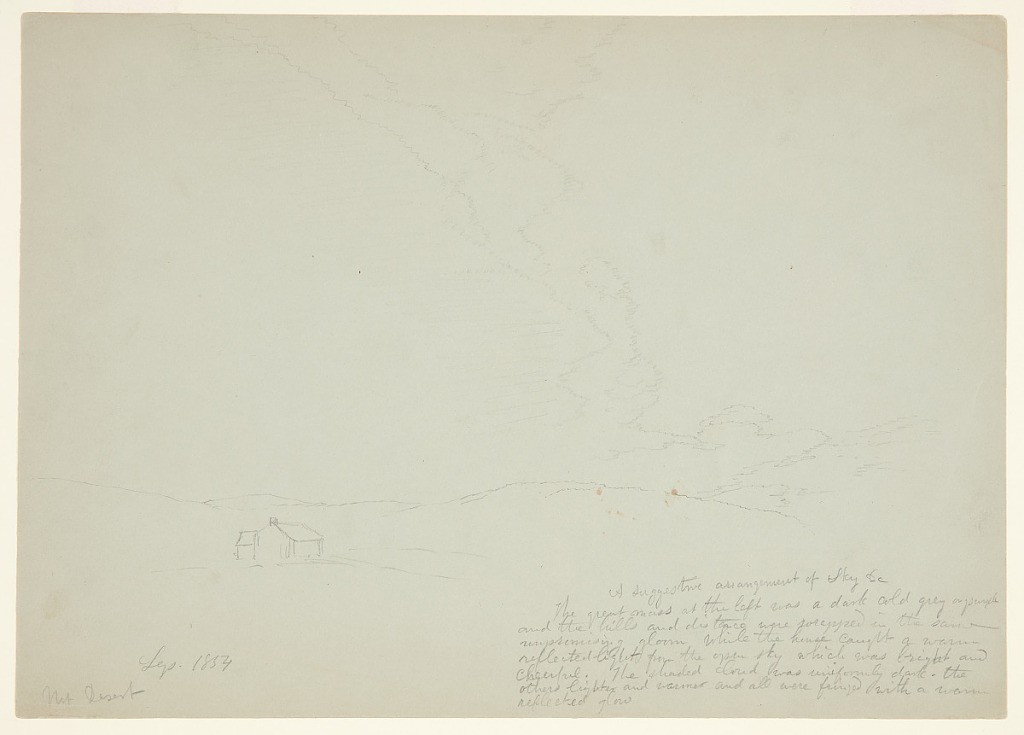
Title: A Suggestive Arrangement of Sky, Mt. Desert Island, Maine
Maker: Frederic Edwin Church, American, 1826–1900
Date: September 1854
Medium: Graphite on light green wove paper
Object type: Drawing
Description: Landscape and atmosphere sketch showing a view of a varied sunset over the mountainous terrain of Mt. Desert Island in Maine. In the middle distance at left, a house is positioned obliquely on a small rise in the landscape. Beyond, several wooded hills form a rolling horizon in the background while, above, towering and layered bands of undulating clouds fill the sky as they extend into the distance.